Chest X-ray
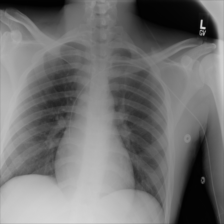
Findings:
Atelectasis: negative
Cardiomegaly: negative
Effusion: negative
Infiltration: negative
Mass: negative
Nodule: negative
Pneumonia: negative
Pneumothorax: negative
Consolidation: negative
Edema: negative
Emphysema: negative
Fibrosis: negative
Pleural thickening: negative
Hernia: negative